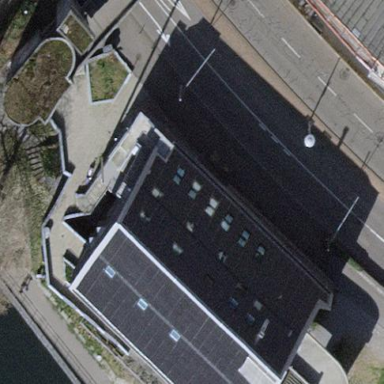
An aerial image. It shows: Arts centre located in building.